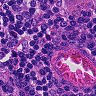
Metastatic tissue present: no